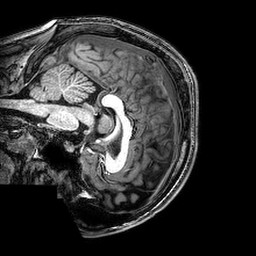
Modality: T1w
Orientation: sagittal
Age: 20
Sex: male
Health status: healthy
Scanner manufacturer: philips
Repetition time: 0.008236 s
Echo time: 0.00378 s